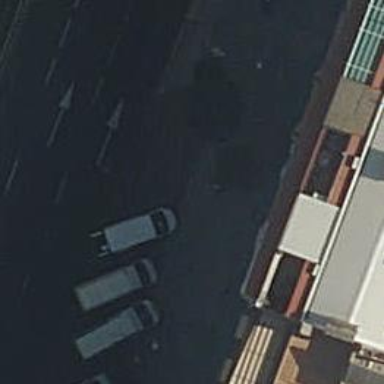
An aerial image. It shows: Bus stop with sheltered platform for public transport.